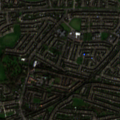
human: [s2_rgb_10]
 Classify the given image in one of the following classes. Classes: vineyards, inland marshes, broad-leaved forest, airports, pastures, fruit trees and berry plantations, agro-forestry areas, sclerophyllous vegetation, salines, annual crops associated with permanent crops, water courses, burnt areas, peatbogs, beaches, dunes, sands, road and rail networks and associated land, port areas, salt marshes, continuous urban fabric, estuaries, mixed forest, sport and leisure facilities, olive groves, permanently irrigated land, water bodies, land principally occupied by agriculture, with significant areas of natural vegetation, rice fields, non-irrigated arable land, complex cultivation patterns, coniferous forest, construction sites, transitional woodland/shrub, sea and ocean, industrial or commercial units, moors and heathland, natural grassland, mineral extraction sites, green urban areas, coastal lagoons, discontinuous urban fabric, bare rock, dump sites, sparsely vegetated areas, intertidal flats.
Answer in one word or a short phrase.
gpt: discontinuous urban fabric